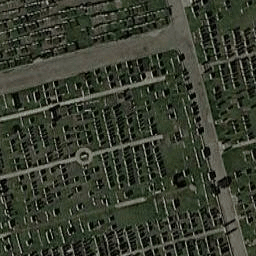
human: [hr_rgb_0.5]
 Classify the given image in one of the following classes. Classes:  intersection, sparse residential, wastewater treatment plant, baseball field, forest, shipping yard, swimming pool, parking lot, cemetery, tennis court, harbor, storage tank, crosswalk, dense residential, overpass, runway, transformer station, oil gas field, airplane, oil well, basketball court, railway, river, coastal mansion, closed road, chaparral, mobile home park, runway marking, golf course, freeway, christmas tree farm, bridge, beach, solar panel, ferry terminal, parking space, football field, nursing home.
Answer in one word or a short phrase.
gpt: cemetery